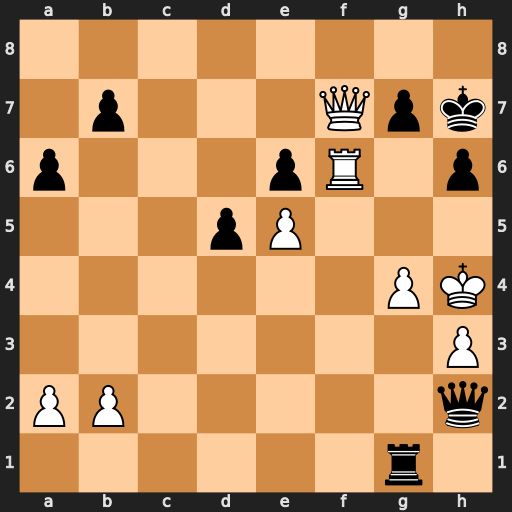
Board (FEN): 8/1p3Qpk/p3pR1p/3pP3/6PK/7P/PP5q/6r1
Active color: w
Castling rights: -
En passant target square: -
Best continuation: Rxh6+ Kxh6 Qh5#